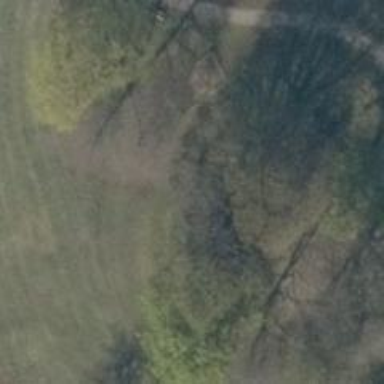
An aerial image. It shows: Disc golf basket.